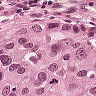
Metastatic tissue present: yes